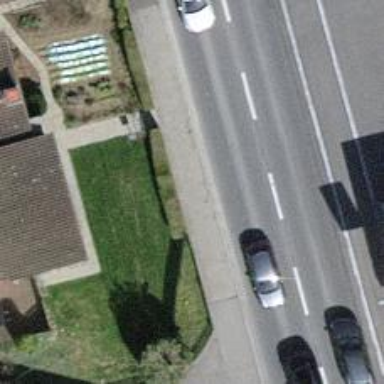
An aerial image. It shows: Sidewalk.